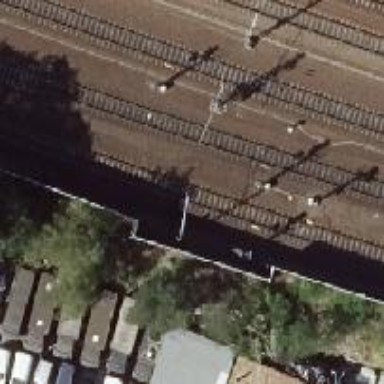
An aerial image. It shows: Railway signal.